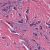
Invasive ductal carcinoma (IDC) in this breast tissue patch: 1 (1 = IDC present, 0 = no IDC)